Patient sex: F
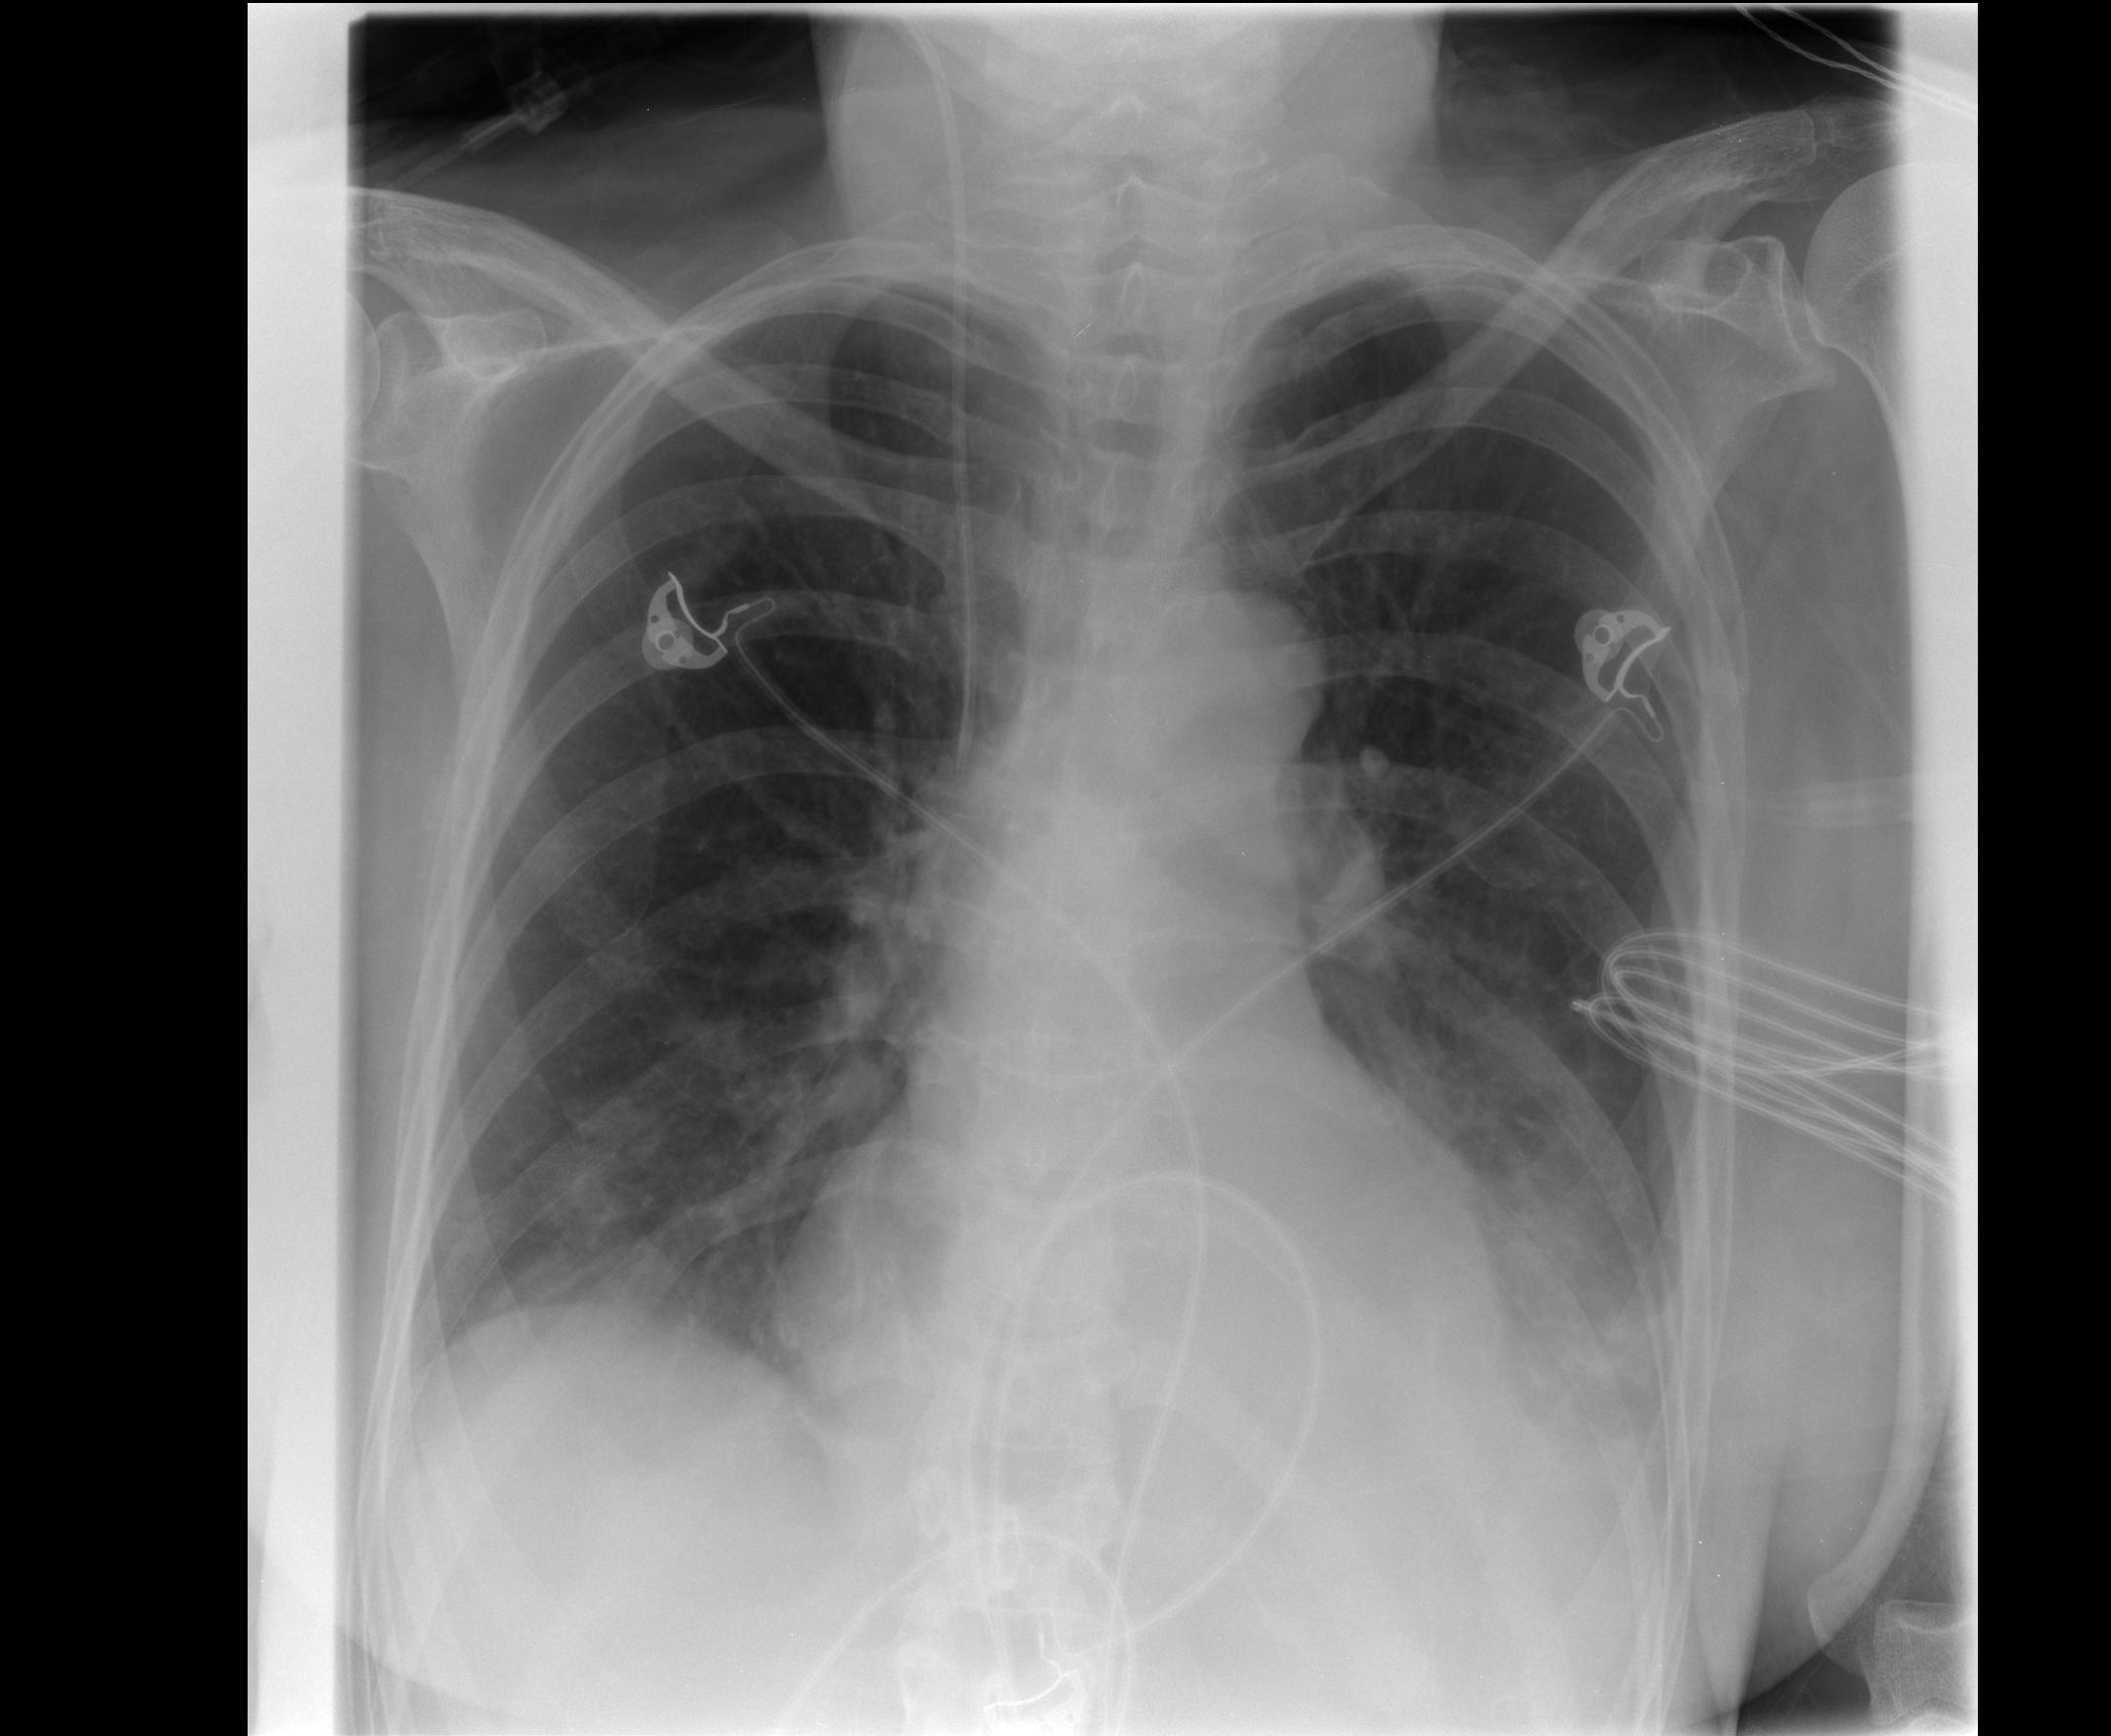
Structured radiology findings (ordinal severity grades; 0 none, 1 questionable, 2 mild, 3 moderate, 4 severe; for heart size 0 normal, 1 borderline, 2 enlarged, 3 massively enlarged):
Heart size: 0
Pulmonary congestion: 0
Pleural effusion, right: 0
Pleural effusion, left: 2
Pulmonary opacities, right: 1
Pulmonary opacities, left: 2
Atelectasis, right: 0
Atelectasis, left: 2